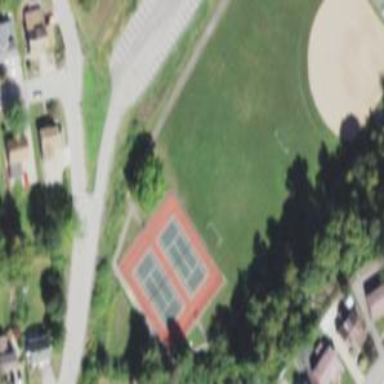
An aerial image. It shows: Tennis court on pitch.